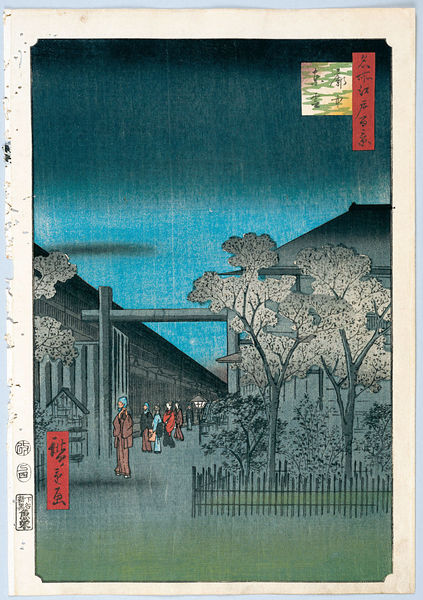
Titel: 100 berühmte Ansichten von Edo
Künstler: Utagawa Hiroshige
Schlagwörter: blau, blätter, dunkel, himmel, weiß, bäume, grün, menschen, laterne, nacht, säulen, blüten, gebäude, haus, rot, weg, zaun, leute, häuser, büsche, japan, schrift, schriftzeichen, tor, eingang, druck, stempel, kimono